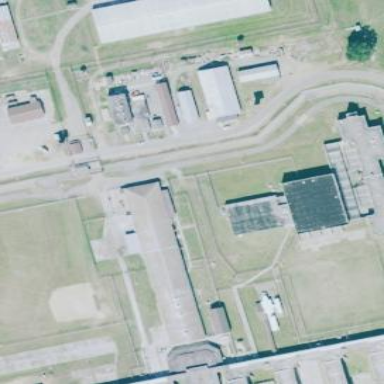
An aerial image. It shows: Prison.